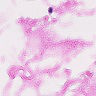
Metastatic tissue present: no